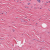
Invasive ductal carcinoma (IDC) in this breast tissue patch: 0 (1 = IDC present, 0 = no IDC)